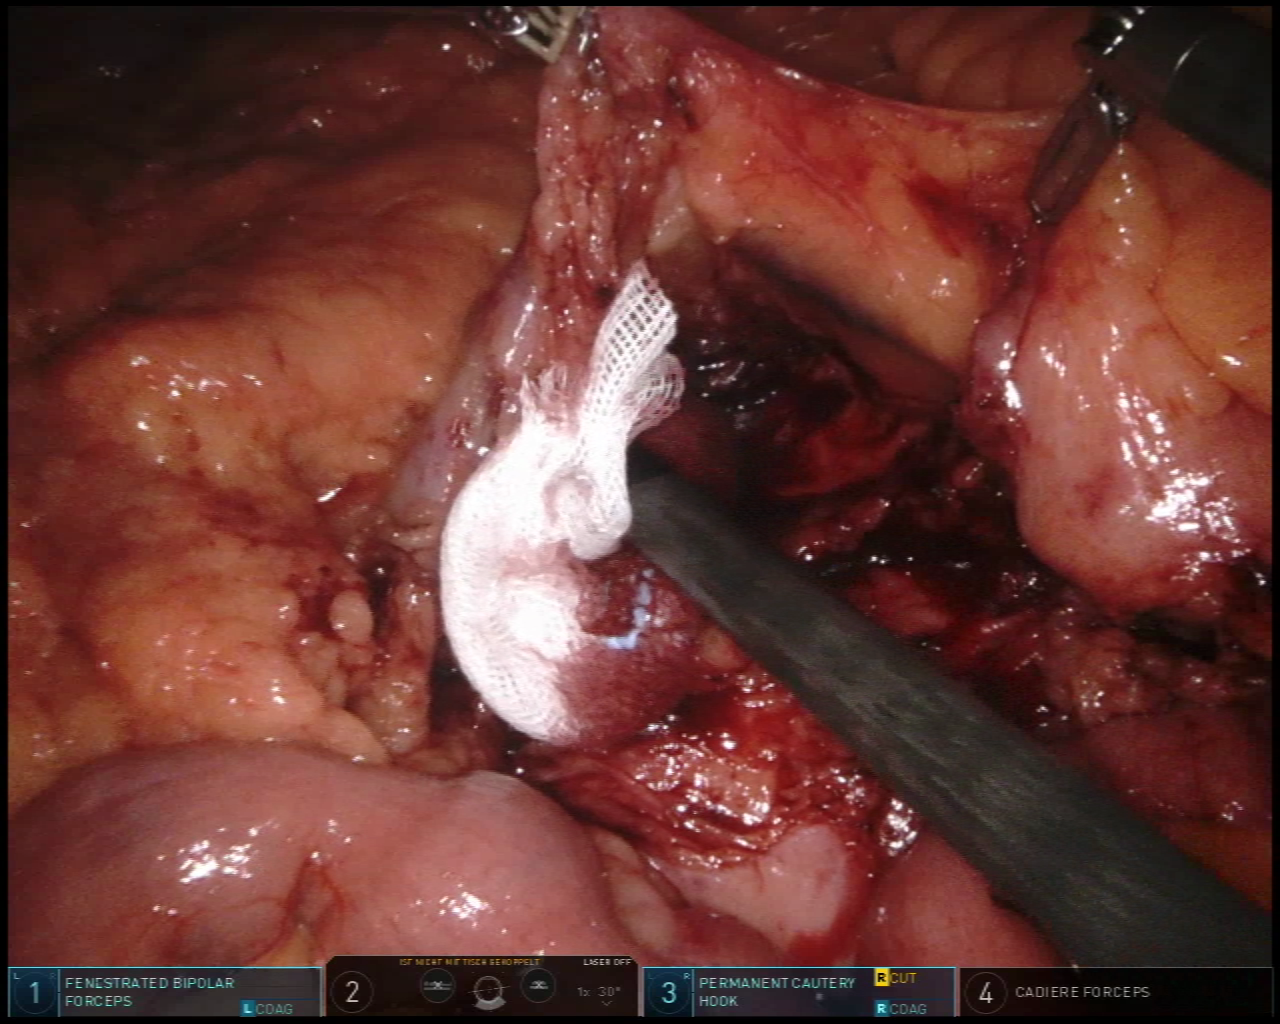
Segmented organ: intestinal_veins
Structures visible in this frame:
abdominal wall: no
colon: no
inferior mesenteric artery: no
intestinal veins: yes
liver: no
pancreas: no
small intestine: yes
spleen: no
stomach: no
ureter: no
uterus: no
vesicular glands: no